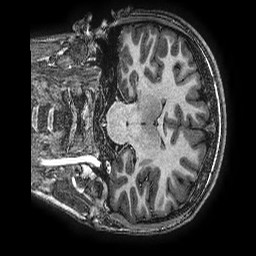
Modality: T1w
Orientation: coronal
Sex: female
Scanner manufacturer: ge
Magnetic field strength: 3 T
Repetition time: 0.00766 s
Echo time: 0.003476 s